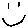
Label: smiley face